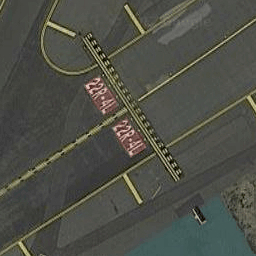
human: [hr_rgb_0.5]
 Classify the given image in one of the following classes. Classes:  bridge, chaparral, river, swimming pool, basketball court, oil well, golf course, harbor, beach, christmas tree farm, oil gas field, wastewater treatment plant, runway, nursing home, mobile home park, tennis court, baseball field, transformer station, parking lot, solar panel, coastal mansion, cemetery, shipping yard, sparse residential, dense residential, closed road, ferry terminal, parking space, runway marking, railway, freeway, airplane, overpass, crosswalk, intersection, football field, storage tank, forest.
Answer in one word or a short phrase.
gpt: runway marking